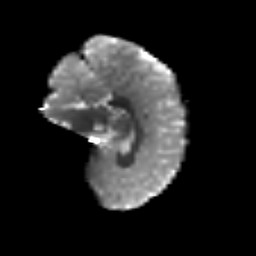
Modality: T2w
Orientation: sagittal
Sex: male
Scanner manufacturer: siemens
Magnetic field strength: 3 T
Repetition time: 5 s
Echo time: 0.071 s